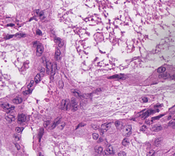
Tumor epithelial tissue: yes
Tumor-associated stroma tissue: no
Normal tissue: no